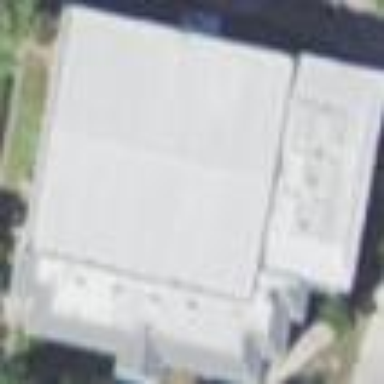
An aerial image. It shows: University building.